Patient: sex M, age 52
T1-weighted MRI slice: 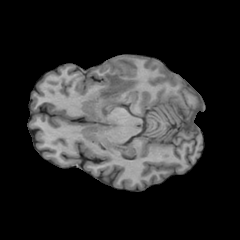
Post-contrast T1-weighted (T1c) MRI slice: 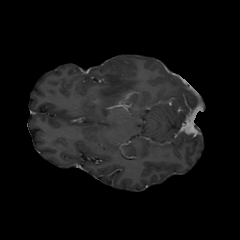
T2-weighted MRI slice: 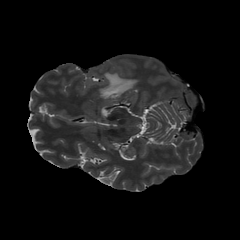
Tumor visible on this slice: yes
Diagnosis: Glioblastoma, IDH-wildtype
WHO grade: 4